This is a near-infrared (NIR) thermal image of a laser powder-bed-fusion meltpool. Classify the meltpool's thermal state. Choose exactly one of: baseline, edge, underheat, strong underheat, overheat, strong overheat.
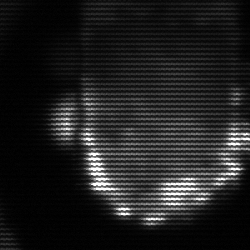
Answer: baseline